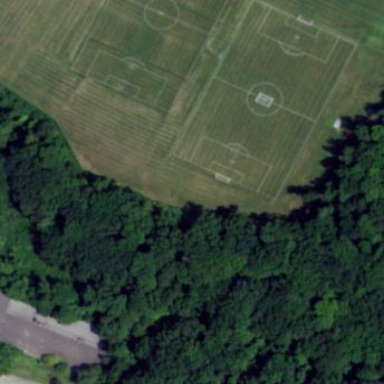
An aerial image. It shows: Soccer pitch for outdoor sports and leisure activities.